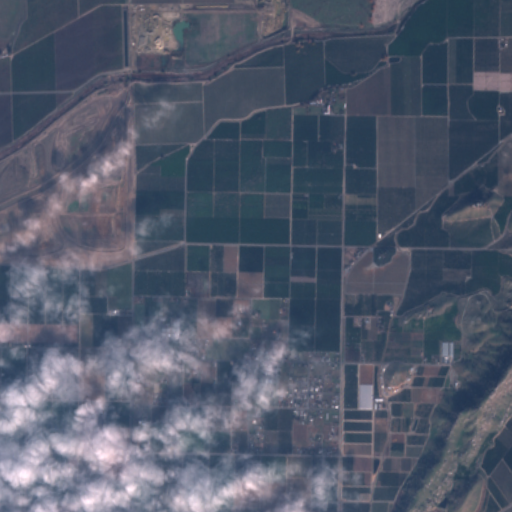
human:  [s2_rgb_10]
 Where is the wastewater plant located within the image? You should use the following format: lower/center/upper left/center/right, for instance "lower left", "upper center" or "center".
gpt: The wastewater plant is located in the lower right of the image.
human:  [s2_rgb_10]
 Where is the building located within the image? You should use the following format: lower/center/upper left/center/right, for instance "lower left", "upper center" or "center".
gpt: The building is located in the lower center of the image.
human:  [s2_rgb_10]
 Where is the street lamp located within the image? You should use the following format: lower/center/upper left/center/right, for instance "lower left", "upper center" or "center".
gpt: The street lamp is located in the center left of the image.
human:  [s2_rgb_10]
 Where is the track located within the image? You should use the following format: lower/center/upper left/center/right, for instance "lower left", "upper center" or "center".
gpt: There is no track in the image.